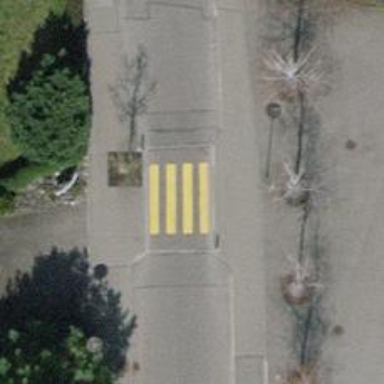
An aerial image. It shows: Zebra crossing on the road.